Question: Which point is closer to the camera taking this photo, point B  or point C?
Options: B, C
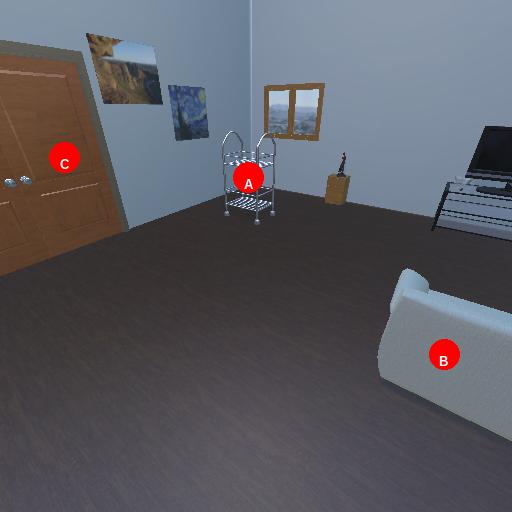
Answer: B